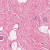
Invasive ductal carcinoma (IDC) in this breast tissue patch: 0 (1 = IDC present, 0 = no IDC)